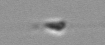
Label: flagellate_morphotype3